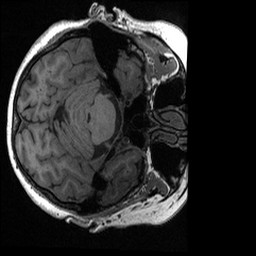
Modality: T1w
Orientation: axial
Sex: female
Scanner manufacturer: ge
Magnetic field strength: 3 T
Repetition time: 0.0064 s
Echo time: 0.00281 s